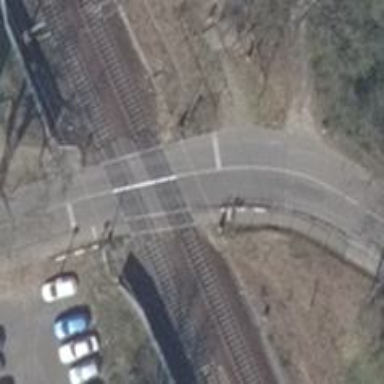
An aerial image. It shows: Full barrier at railway crossing.